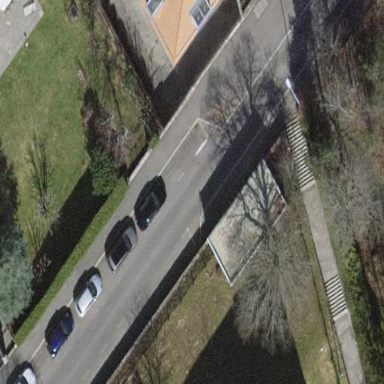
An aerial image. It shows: Parking available on the street side with parallel orientation.